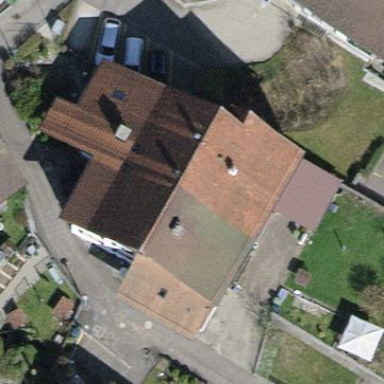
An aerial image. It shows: Building with tile roof.